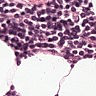
Metastatic tissue present: no